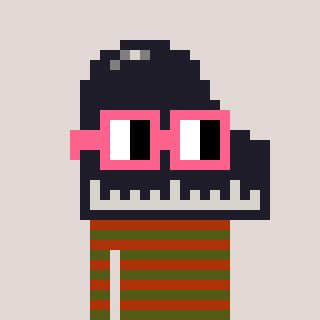
a pixel art character with square pink glasses, a piano-shaped head and a hotbrown-colored body on a warm background